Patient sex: F
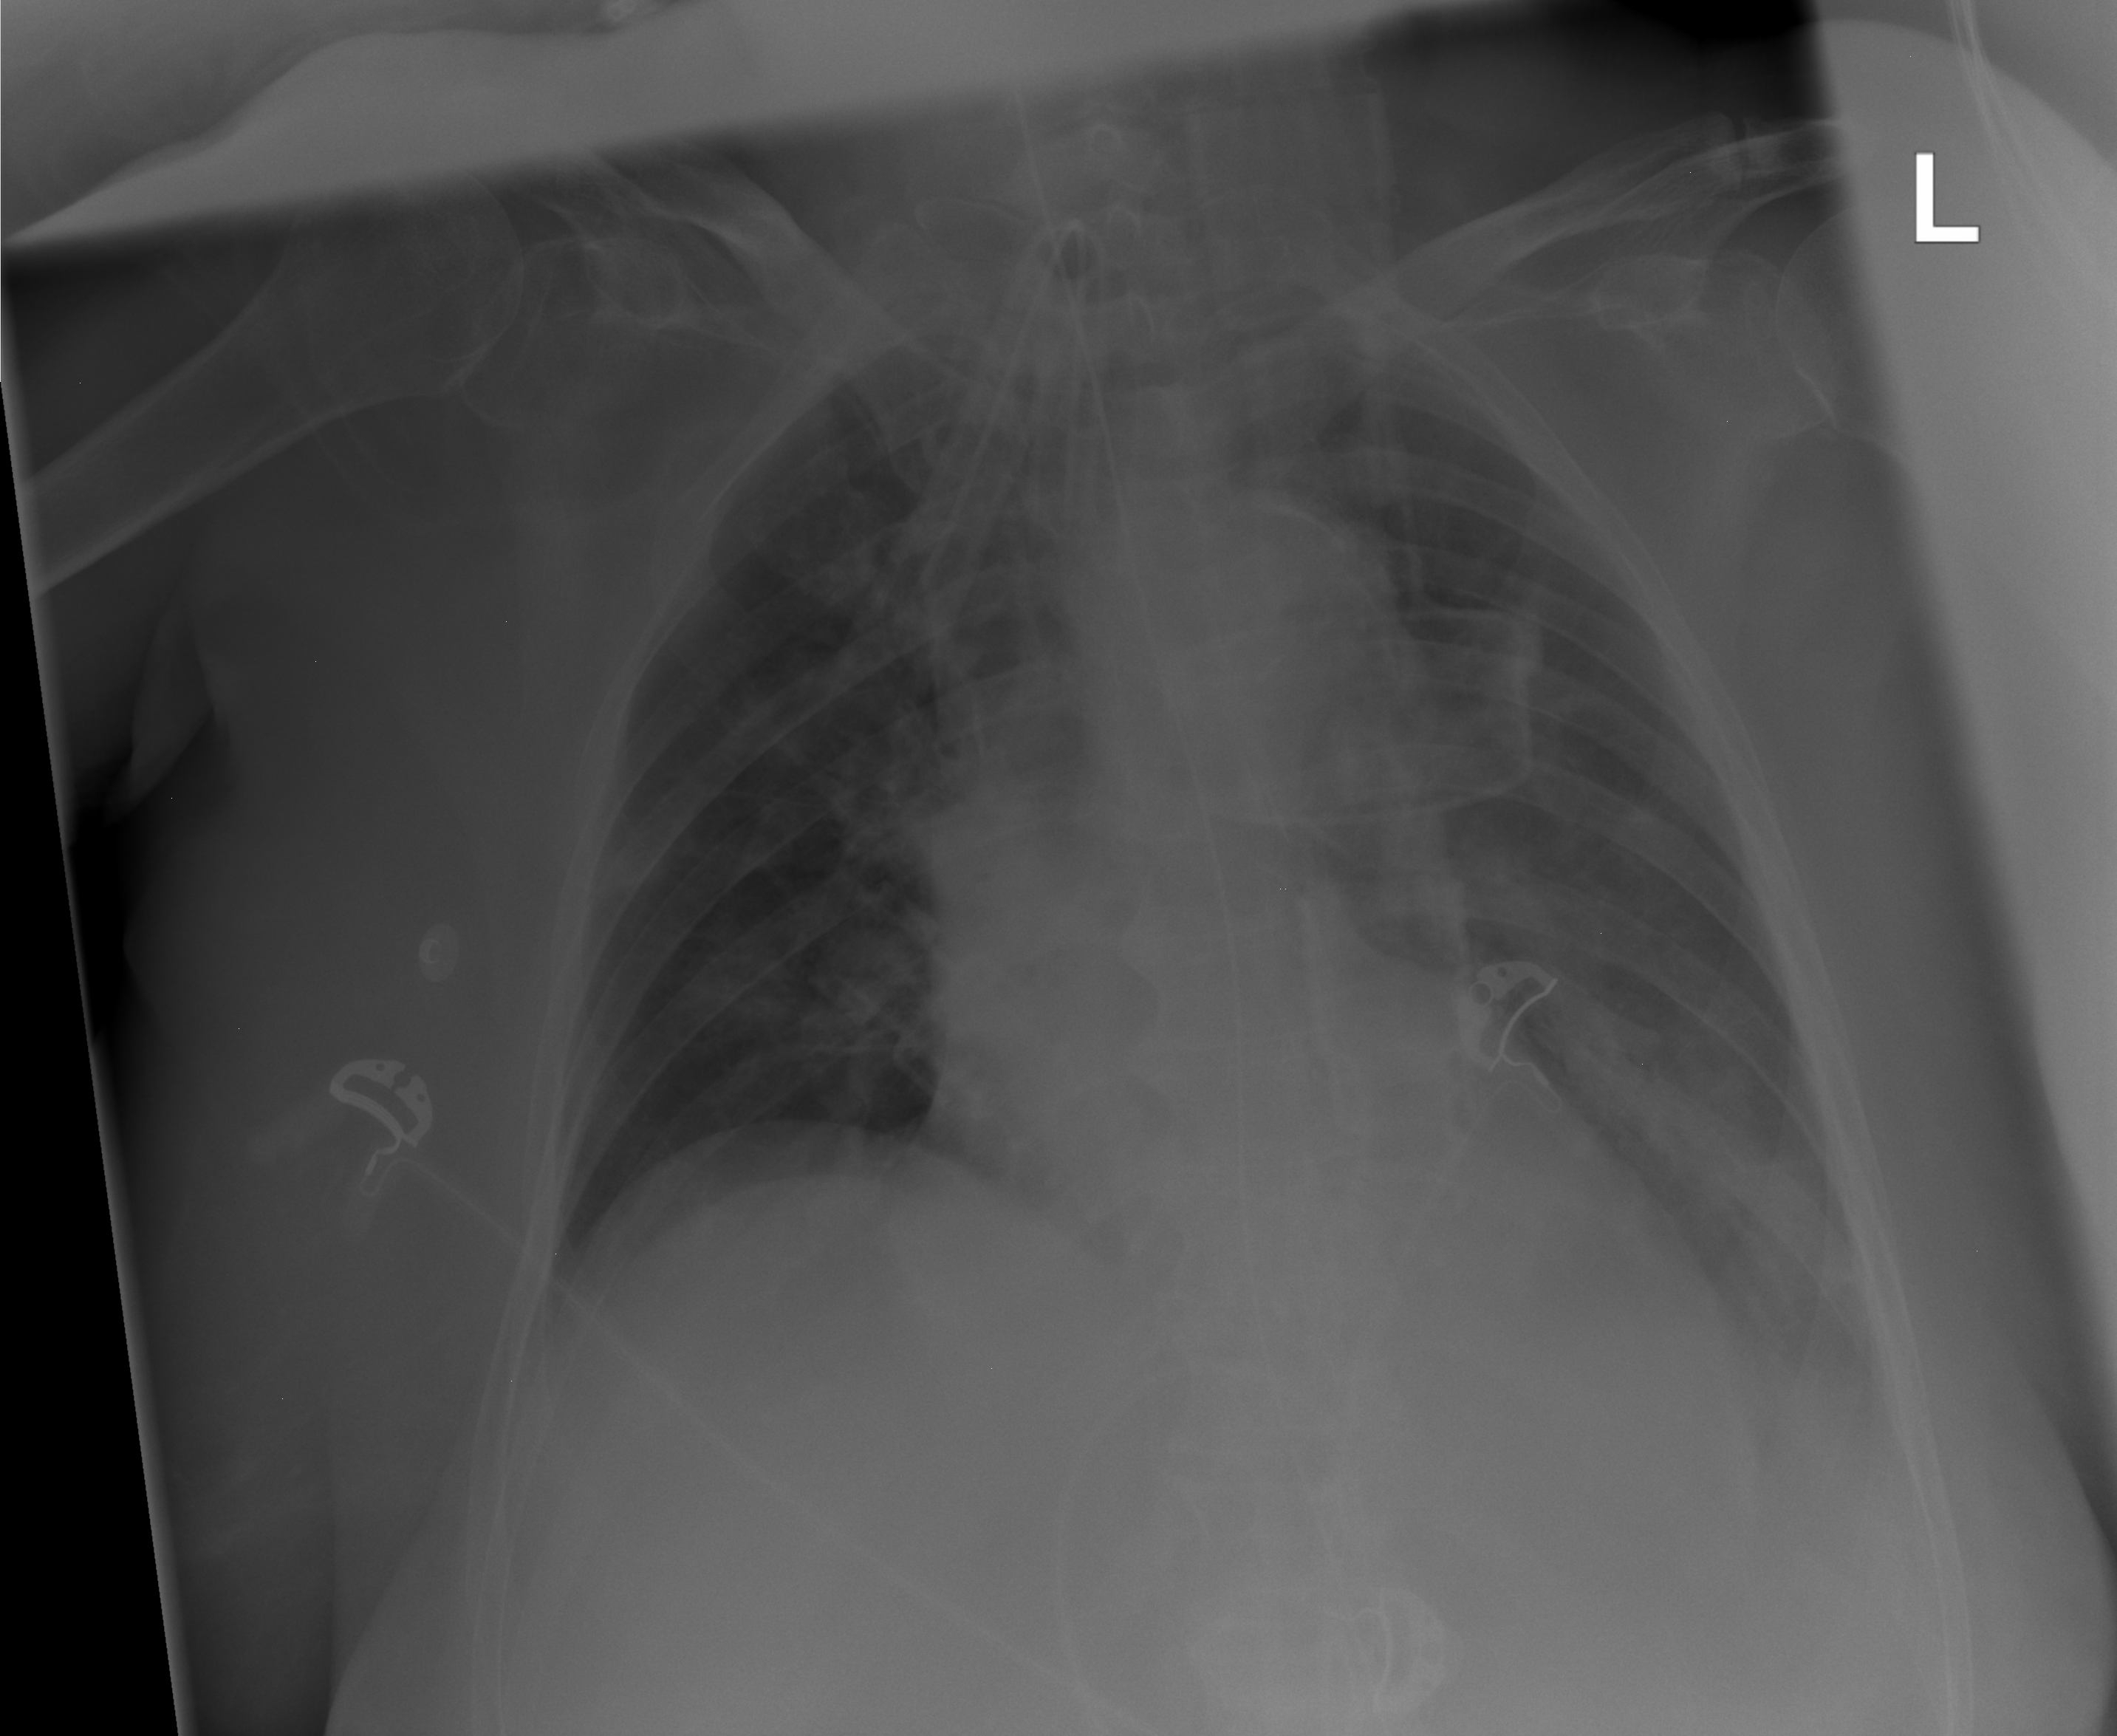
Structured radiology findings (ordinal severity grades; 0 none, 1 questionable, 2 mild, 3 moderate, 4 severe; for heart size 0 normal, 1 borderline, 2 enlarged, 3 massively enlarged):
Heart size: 1
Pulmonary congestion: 0
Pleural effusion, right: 0
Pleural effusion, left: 2
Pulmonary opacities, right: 1
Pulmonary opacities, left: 0
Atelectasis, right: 0
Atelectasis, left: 2